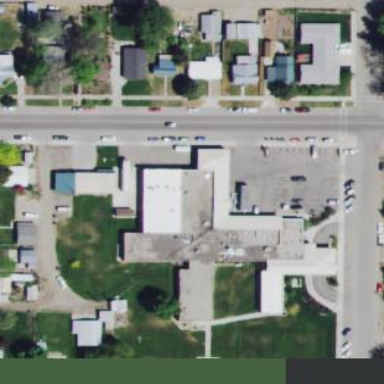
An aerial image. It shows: Hospital building.